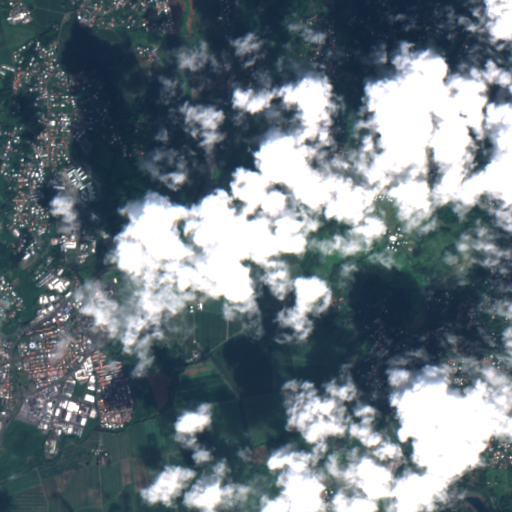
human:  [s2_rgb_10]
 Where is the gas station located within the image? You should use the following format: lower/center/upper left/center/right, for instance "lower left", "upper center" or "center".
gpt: The gas station is located in the center left of the image.
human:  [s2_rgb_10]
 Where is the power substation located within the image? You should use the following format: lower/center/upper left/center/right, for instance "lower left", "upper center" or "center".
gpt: The power substation is located in the center of the image.
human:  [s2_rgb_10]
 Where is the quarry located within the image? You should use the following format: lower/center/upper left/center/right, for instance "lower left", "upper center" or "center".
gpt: The quarry is located in the lower right of the image.
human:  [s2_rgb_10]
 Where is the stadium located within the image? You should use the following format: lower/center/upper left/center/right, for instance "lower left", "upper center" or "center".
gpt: The stadium is located in the center left of the image.
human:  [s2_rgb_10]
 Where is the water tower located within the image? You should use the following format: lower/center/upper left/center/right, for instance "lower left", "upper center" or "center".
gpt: The water tower is located in the upper right of the image.
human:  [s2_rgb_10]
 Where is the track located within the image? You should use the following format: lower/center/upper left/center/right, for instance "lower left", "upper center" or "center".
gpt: There is no track in the image.